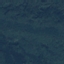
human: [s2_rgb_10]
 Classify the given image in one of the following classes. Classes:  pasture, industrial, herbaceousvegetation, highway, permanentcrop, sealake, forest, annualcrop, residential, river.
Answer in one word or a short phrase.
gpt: Forest